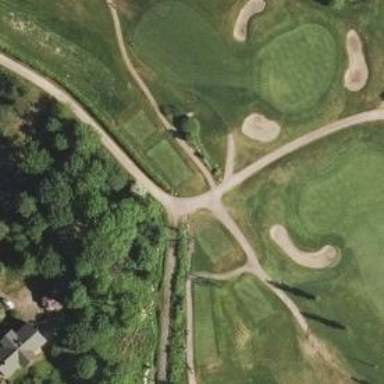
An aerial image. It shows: Service road designated as golf cart path.